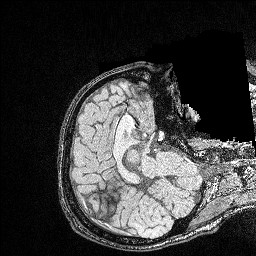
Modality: FLASH
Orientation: axial
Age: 26
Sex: male